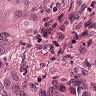
Metastatic tissue present: yes